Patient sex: M
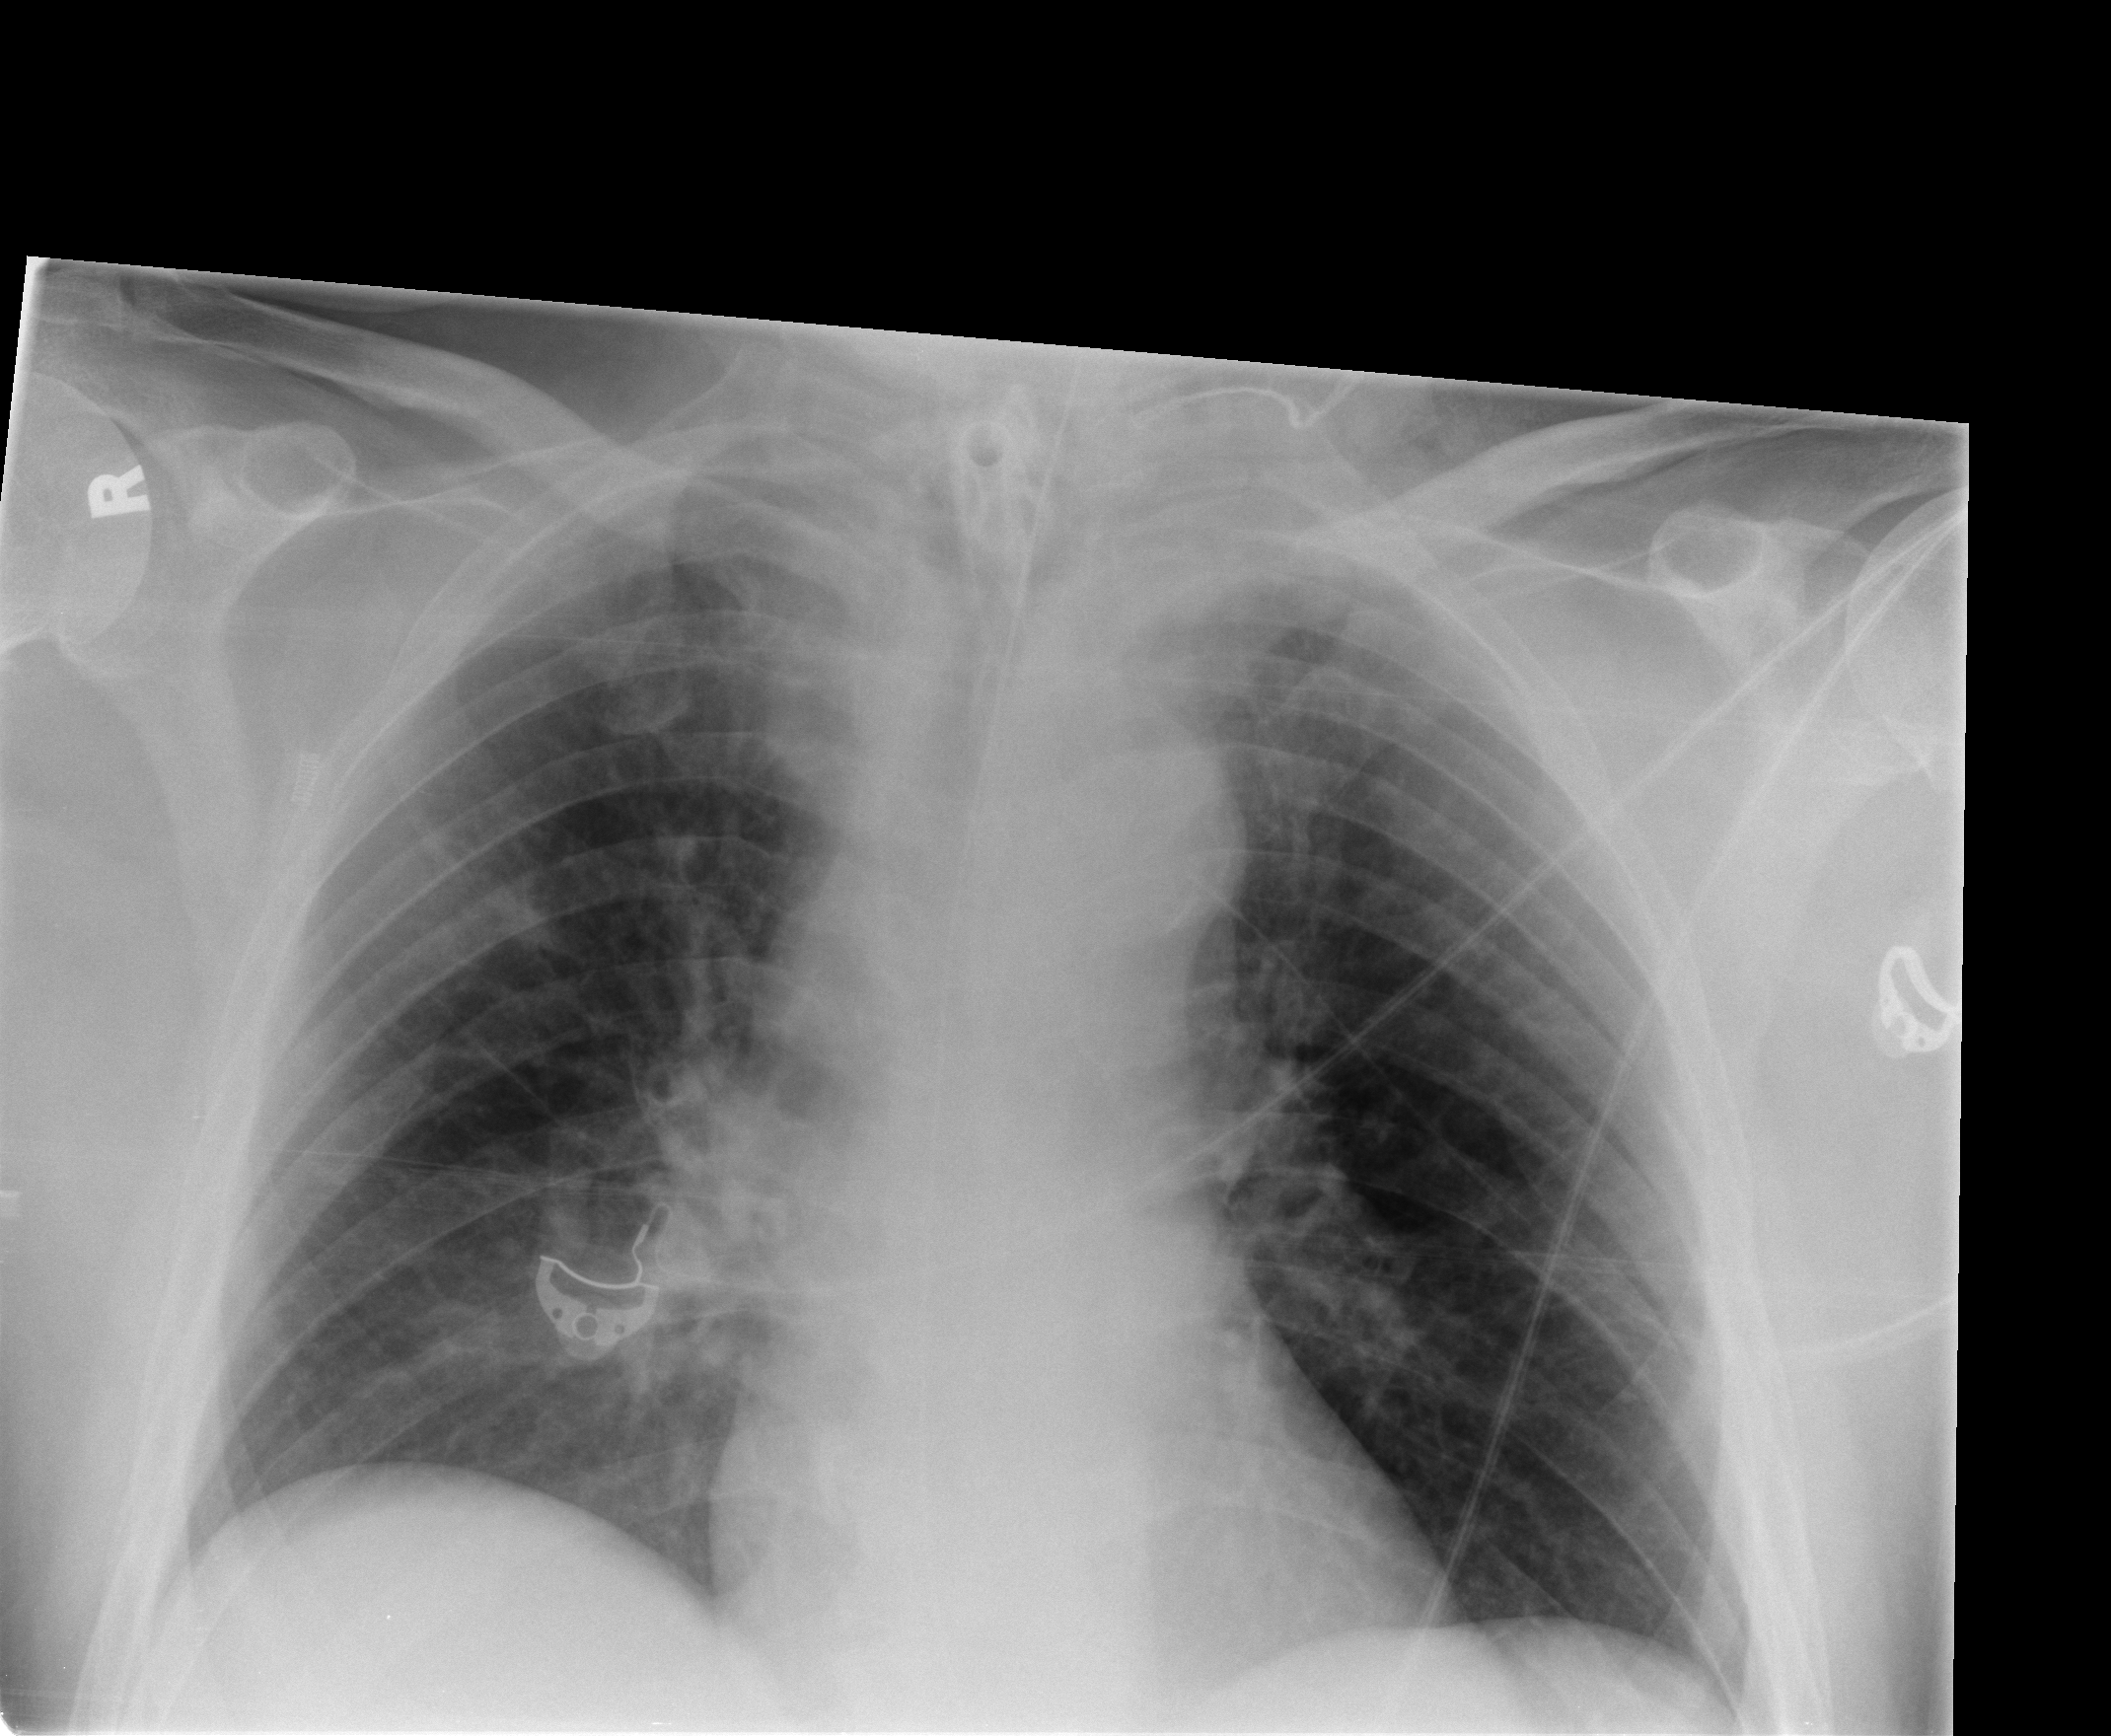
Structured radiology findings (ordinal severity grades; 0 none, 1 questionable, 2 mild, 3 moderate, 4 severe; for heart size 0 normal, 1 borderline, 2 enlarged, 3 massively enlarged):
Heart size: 0
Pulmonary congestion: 0
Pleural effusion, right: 0
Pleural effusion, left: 0
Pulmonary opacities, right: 1
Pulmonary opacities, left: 0
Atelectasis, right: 0
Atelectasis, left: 0